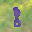
Label: 8